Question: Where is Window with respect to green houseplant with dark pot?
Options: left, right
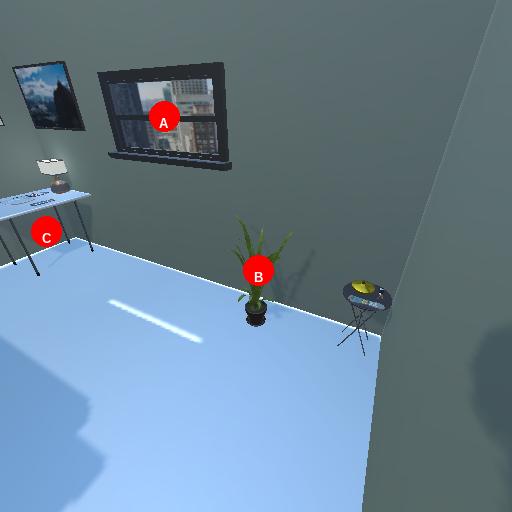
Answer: left